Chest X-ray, PA view. Patient: 26 years old, sex M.
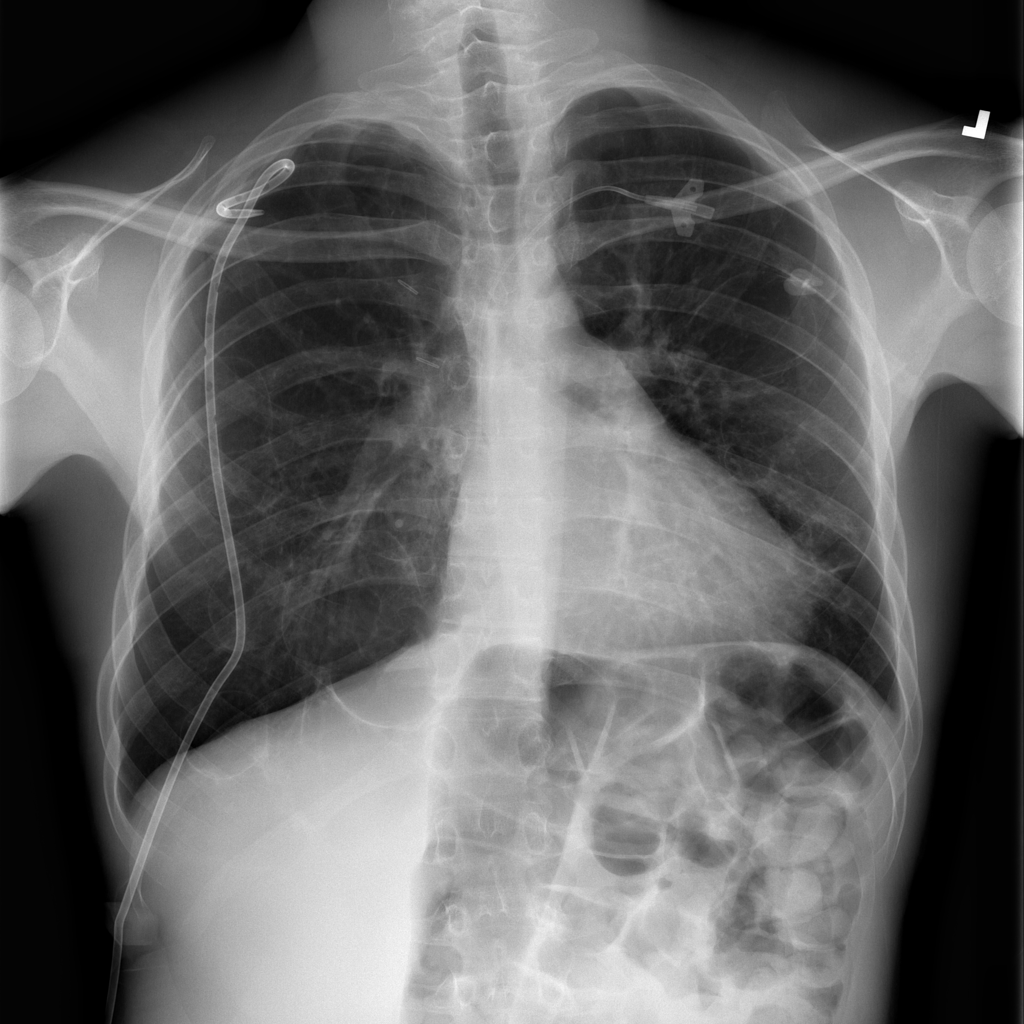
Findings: No Finding